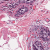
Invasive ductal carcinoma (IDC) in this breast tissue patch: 0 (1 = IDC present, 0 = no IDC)